Question: Count the number of objects in the diagram.
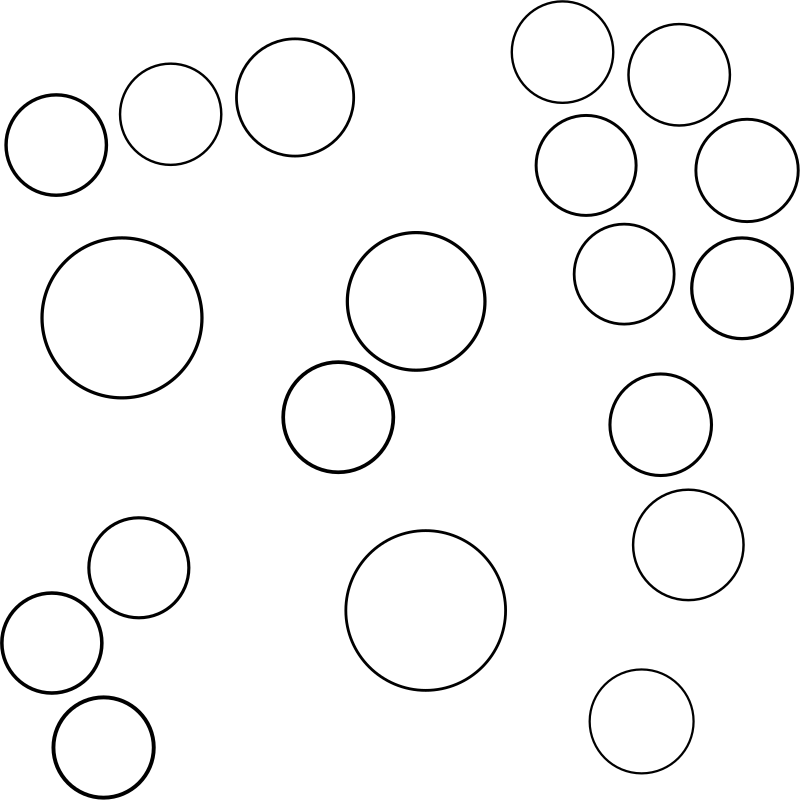
Answer: 19